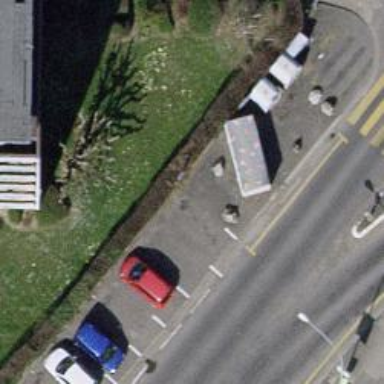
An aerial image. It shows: Block barrier.